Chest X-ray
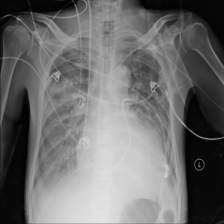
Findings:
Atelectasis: positive
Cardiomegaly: negative
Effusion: positive
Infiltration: negative
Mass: negative
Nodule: negative
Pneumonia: negative
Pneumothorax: negative
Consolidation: negative
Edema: negative
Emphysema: negative
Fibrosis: negative
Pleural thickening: negative
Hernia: negative